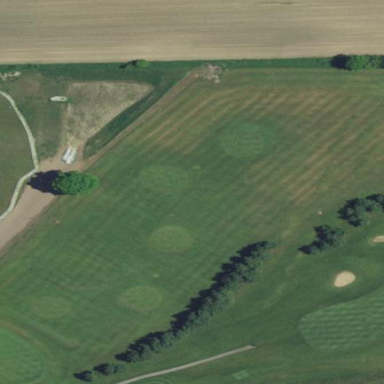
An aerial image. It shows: Grassy area used as driving range for golf.